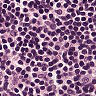
Metastatic tissue present: no